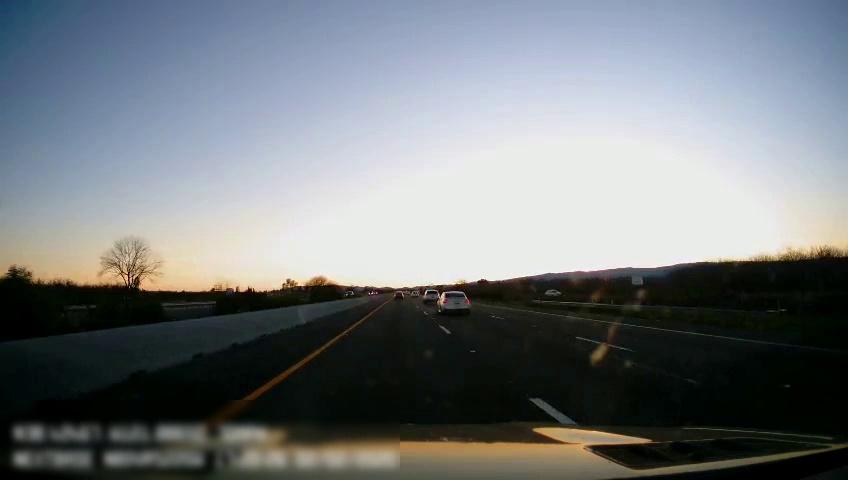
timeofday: Day
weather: Sunny
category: Drivable Space
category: Vehicles | Car
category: Vehicles | SUV
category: Vehicles | Car
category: Vehicles | SUV
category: Vehicles | Car
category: Lanes | Current Lane
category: Lanes | Current Lane
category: Lanes | Alternate Lane
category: Lanes | Alternate Lane